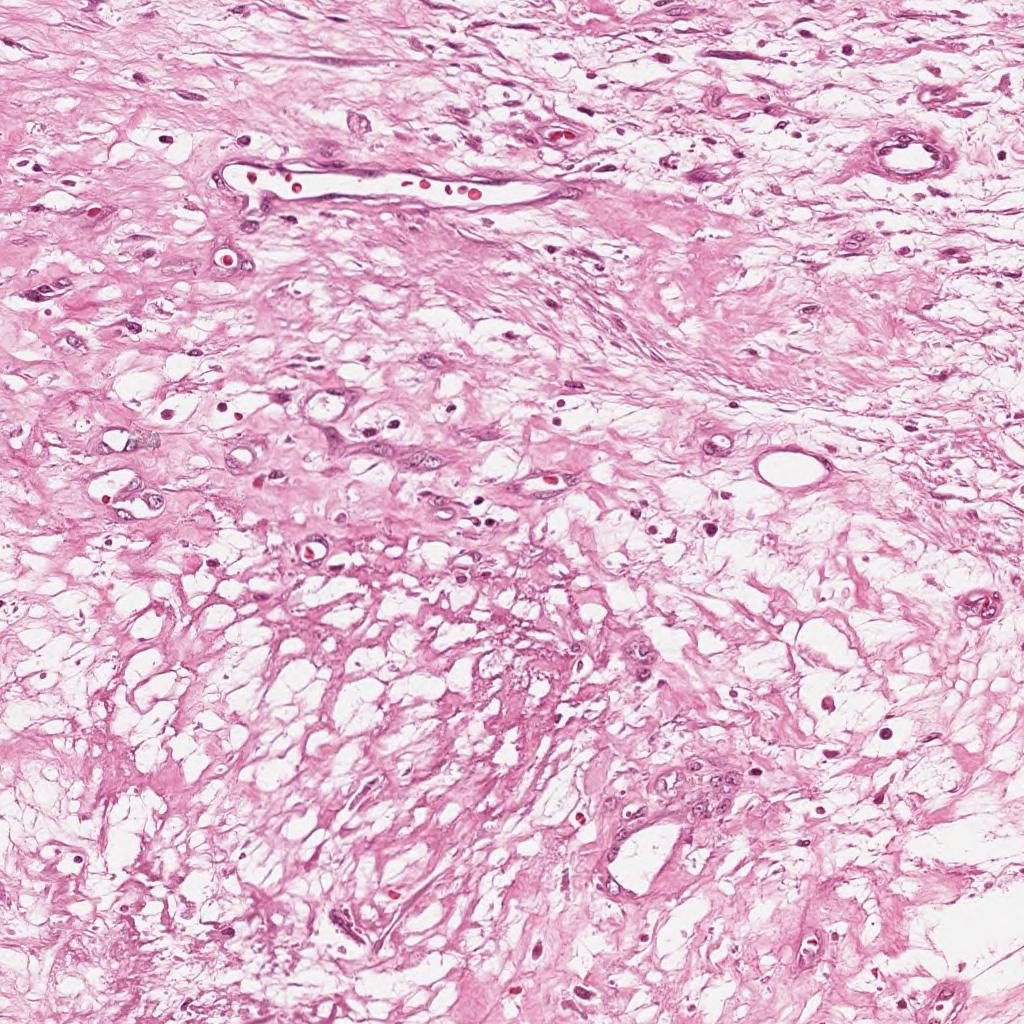
Label: Non-Viable-Tumor